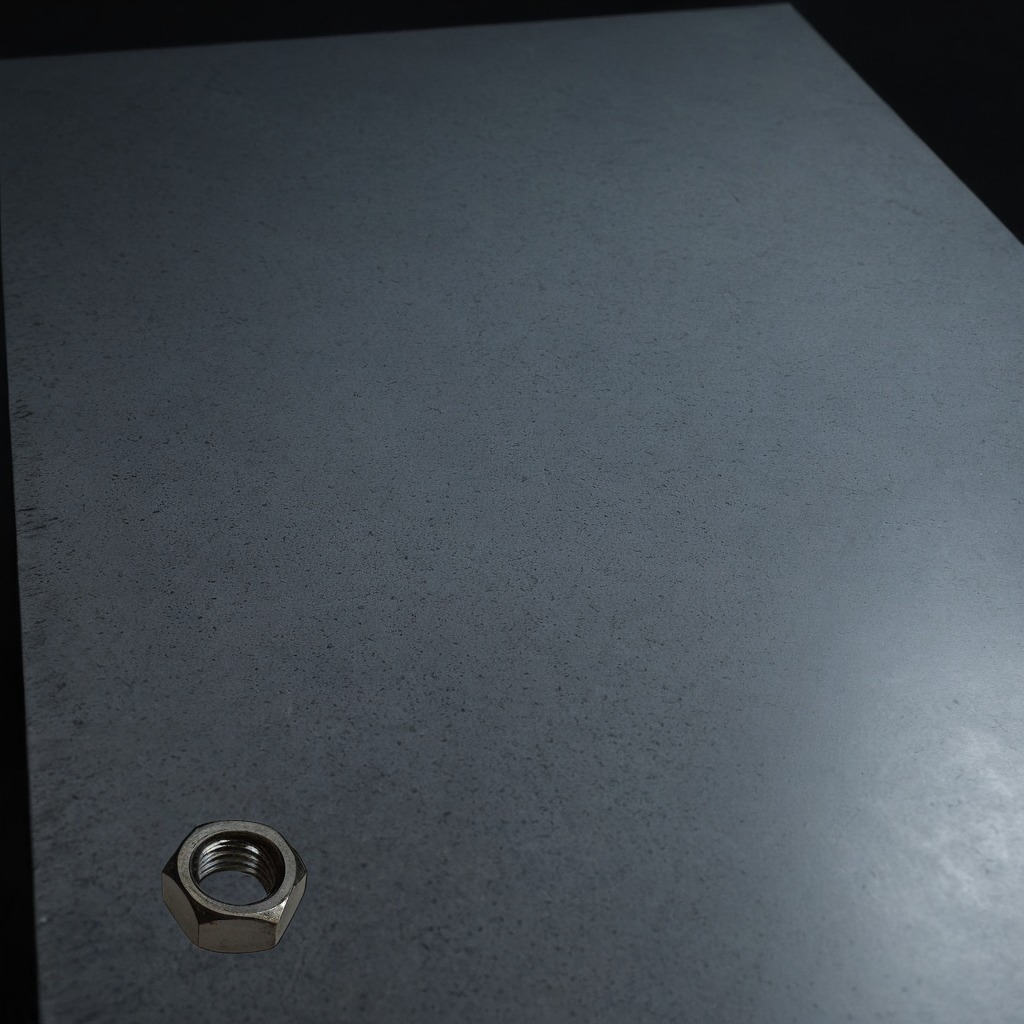
A metal nut lies on the clean granite table inside a workshop at night dim ambient light soft shadows worn but